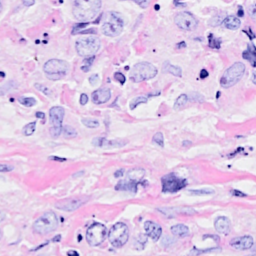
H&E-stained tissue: Breast